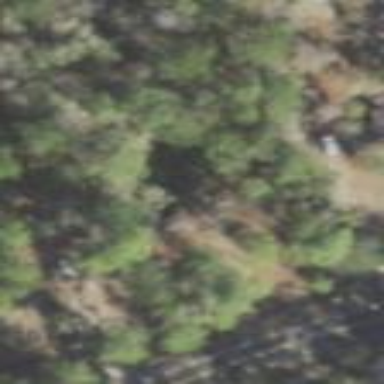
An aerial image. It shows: Mixed leaf woodland.